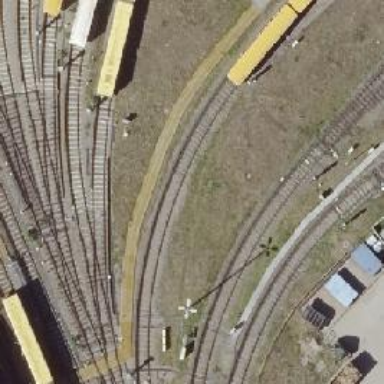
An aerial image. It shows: Yard meant for service. The rail tracks are electrified at the top.